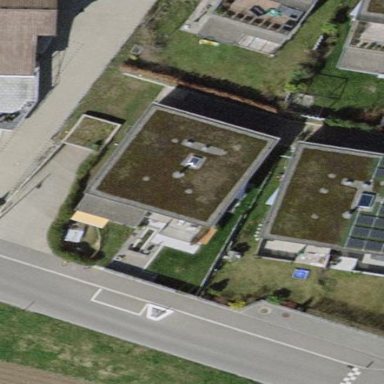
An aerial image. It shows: Flat-roofed building.